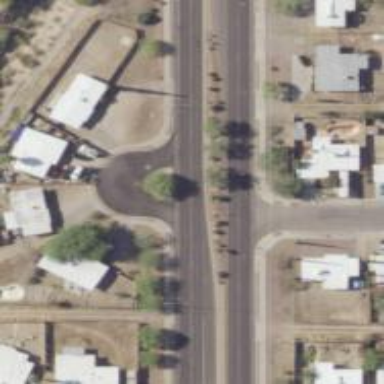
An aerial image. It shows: Unmarked crossing on the road.